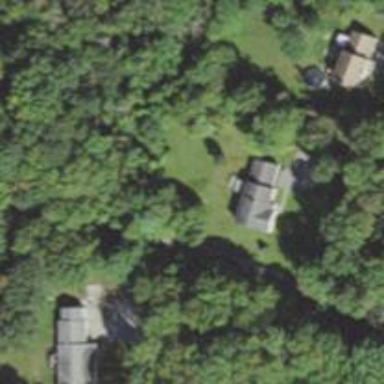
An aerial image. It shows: Residential driveway.